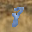
Label: 8